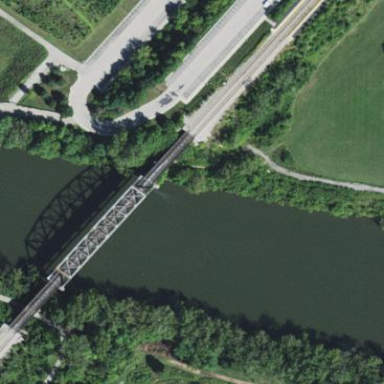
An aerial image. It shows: Man-made bridge.